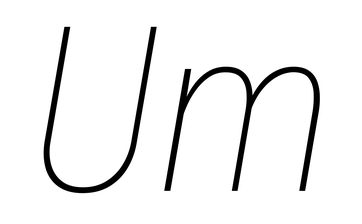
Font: Roboto-Italic_Condensed_Thin_Italic